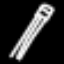
Label: pencil